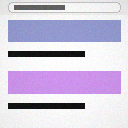
Screen state: on